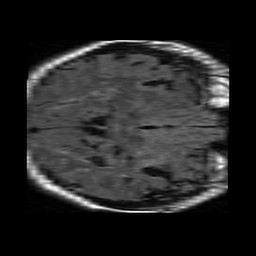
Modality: FLAIR
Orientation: axial
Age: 53
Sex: male
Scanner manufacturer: philips
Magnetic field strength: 1.5 T
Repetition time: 6 s
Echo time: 0.12 s